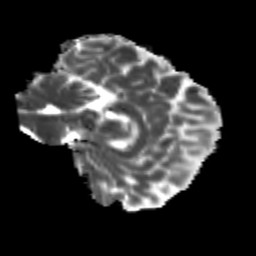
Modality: MD
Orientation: sagittal
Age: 23
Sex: male
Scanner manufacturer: siemens
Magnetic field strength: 3 T
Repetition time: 3.5 s
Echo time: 0.104 s